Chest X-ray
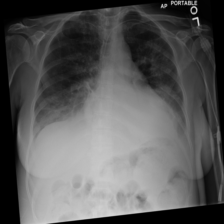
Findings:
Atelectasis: negative
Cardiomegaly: negative
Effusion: negative
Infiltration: positive
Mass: negative
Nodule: negative
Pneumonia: negative
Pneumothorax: negative
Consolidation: negative
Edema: negative
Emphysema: negative
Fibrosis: negative
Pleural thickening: negative
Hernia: negative